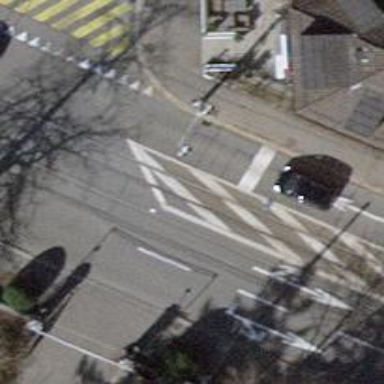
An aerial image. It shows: Secondary road with asphalt surface and embedded tram rails.